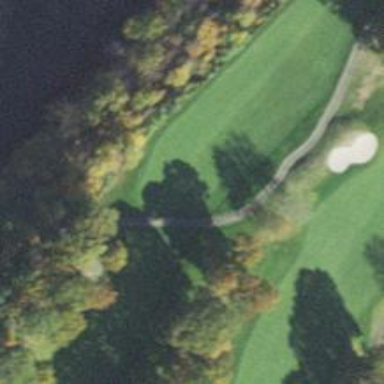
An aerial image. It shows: Path designated for golf carts.